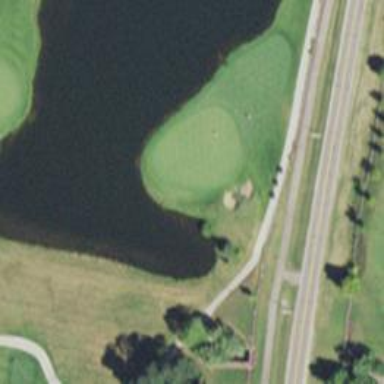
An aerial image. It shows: View of golf hole.